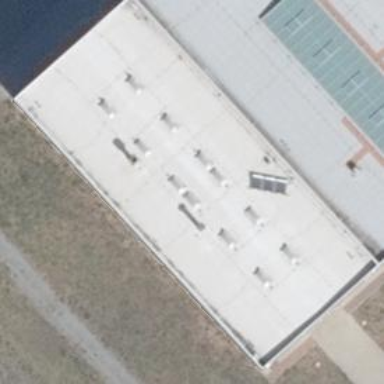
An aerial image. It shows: Industrial building with flat grey roof. The building itself is white in color.